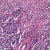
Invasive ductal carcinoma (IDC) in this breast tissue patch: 1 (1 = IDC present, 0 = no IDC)